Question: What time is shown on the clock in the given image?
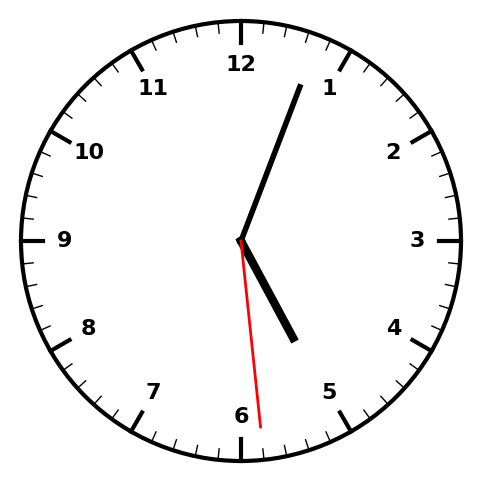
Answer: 05:03:29